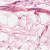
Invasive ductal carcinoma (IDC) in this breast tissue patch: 0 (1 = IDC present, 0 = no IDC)